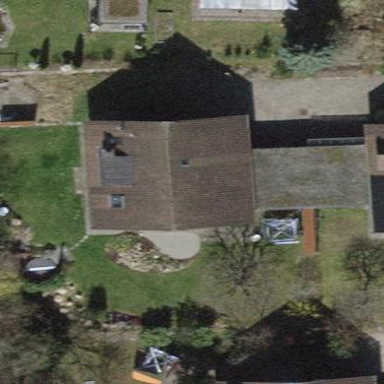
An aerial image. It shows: Detached building with gabled tile roof.